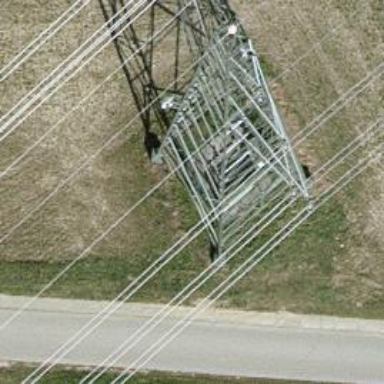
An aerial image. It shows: Power tower.